Question: I have a code in my form, once you type in an employees id it searches a table and auto fills the corresponding data. If the number is incomplete or is not in the table an error window pops up

And below is the code:
The Me.txtEmpName = rec("EMP_NA") is highlighted. I would like in the instance of an incomplete ID or if the ID does not exist, a msg box appears saying that employee id is not valid, please try again. or something along those lines, then it just goes back to the form instead of getting the error message above. Any thoughts?
'''
Private Sub txtEmpID_AfterUpdate()
Dim db As DAO.Database
Dim rec As DAO.Recordset
Set db = CurrentDb
strSQL = "Select * From tblEmpData Where TMSID = '" & Me.txtEmpID & "'"
Set rec = db.OpenRecordset(strSQL)
Me.txtEmpName = rec("EMP_NA")
Me.cboGender = rec("EMP_SEX_TYP_CD")
Me.cboEEOC = rec("EMP_EOC_GRP_TYP_CD")
Me.txtDivision = rec("DIV_NR")
Me.txtCenter = rec("CTR_NR")
Me.cboRR = rec("REG_NR")
Me.cboDD = rec("DIS_NR")
Me.txtJobD = rec("JOB_CLS_CD_DSC_TE")
Me.cboJobGroupCode = rec("JOB_GRP_CD")
Me.cboFunction = rec("JOB_FUNCTION")
Me.cboMtgReadyLvl = rec("Meeting_Readiness_Rating")
Me.cboMgrReadyLvl = rec("Manager_Readiness_Rating")
Me.cboJobGroup = rec("JOB_GROUP")
Set rec = Nothing
Set db = Nothing
End Sub
'''
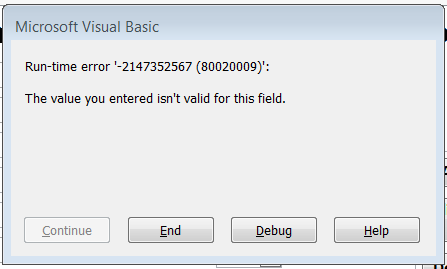
Answer: After you open the recordset, check whether it is empty. If empty, present your message. If not empty, load the recordset values into your data controls.
'''
Set rec = db.OpenRecordset(strSQL)
If (rec.BOF And rec.EOF) Then
' when both BOF and EOF are True, the recordset is empty
MsgBox "employee id is not valid, please try again"
Else
Me.txtEmpName = rec("EMP_NA")
' and so forth
End If
'''